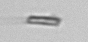
Label: fiber